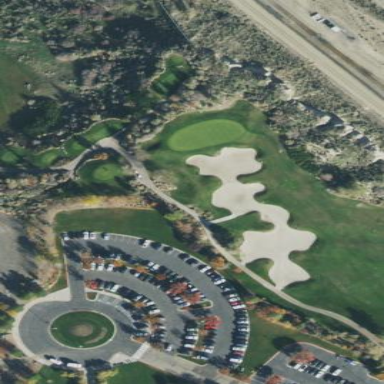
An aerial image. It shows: Golf bunker filled with sandy terrain.